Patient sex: M
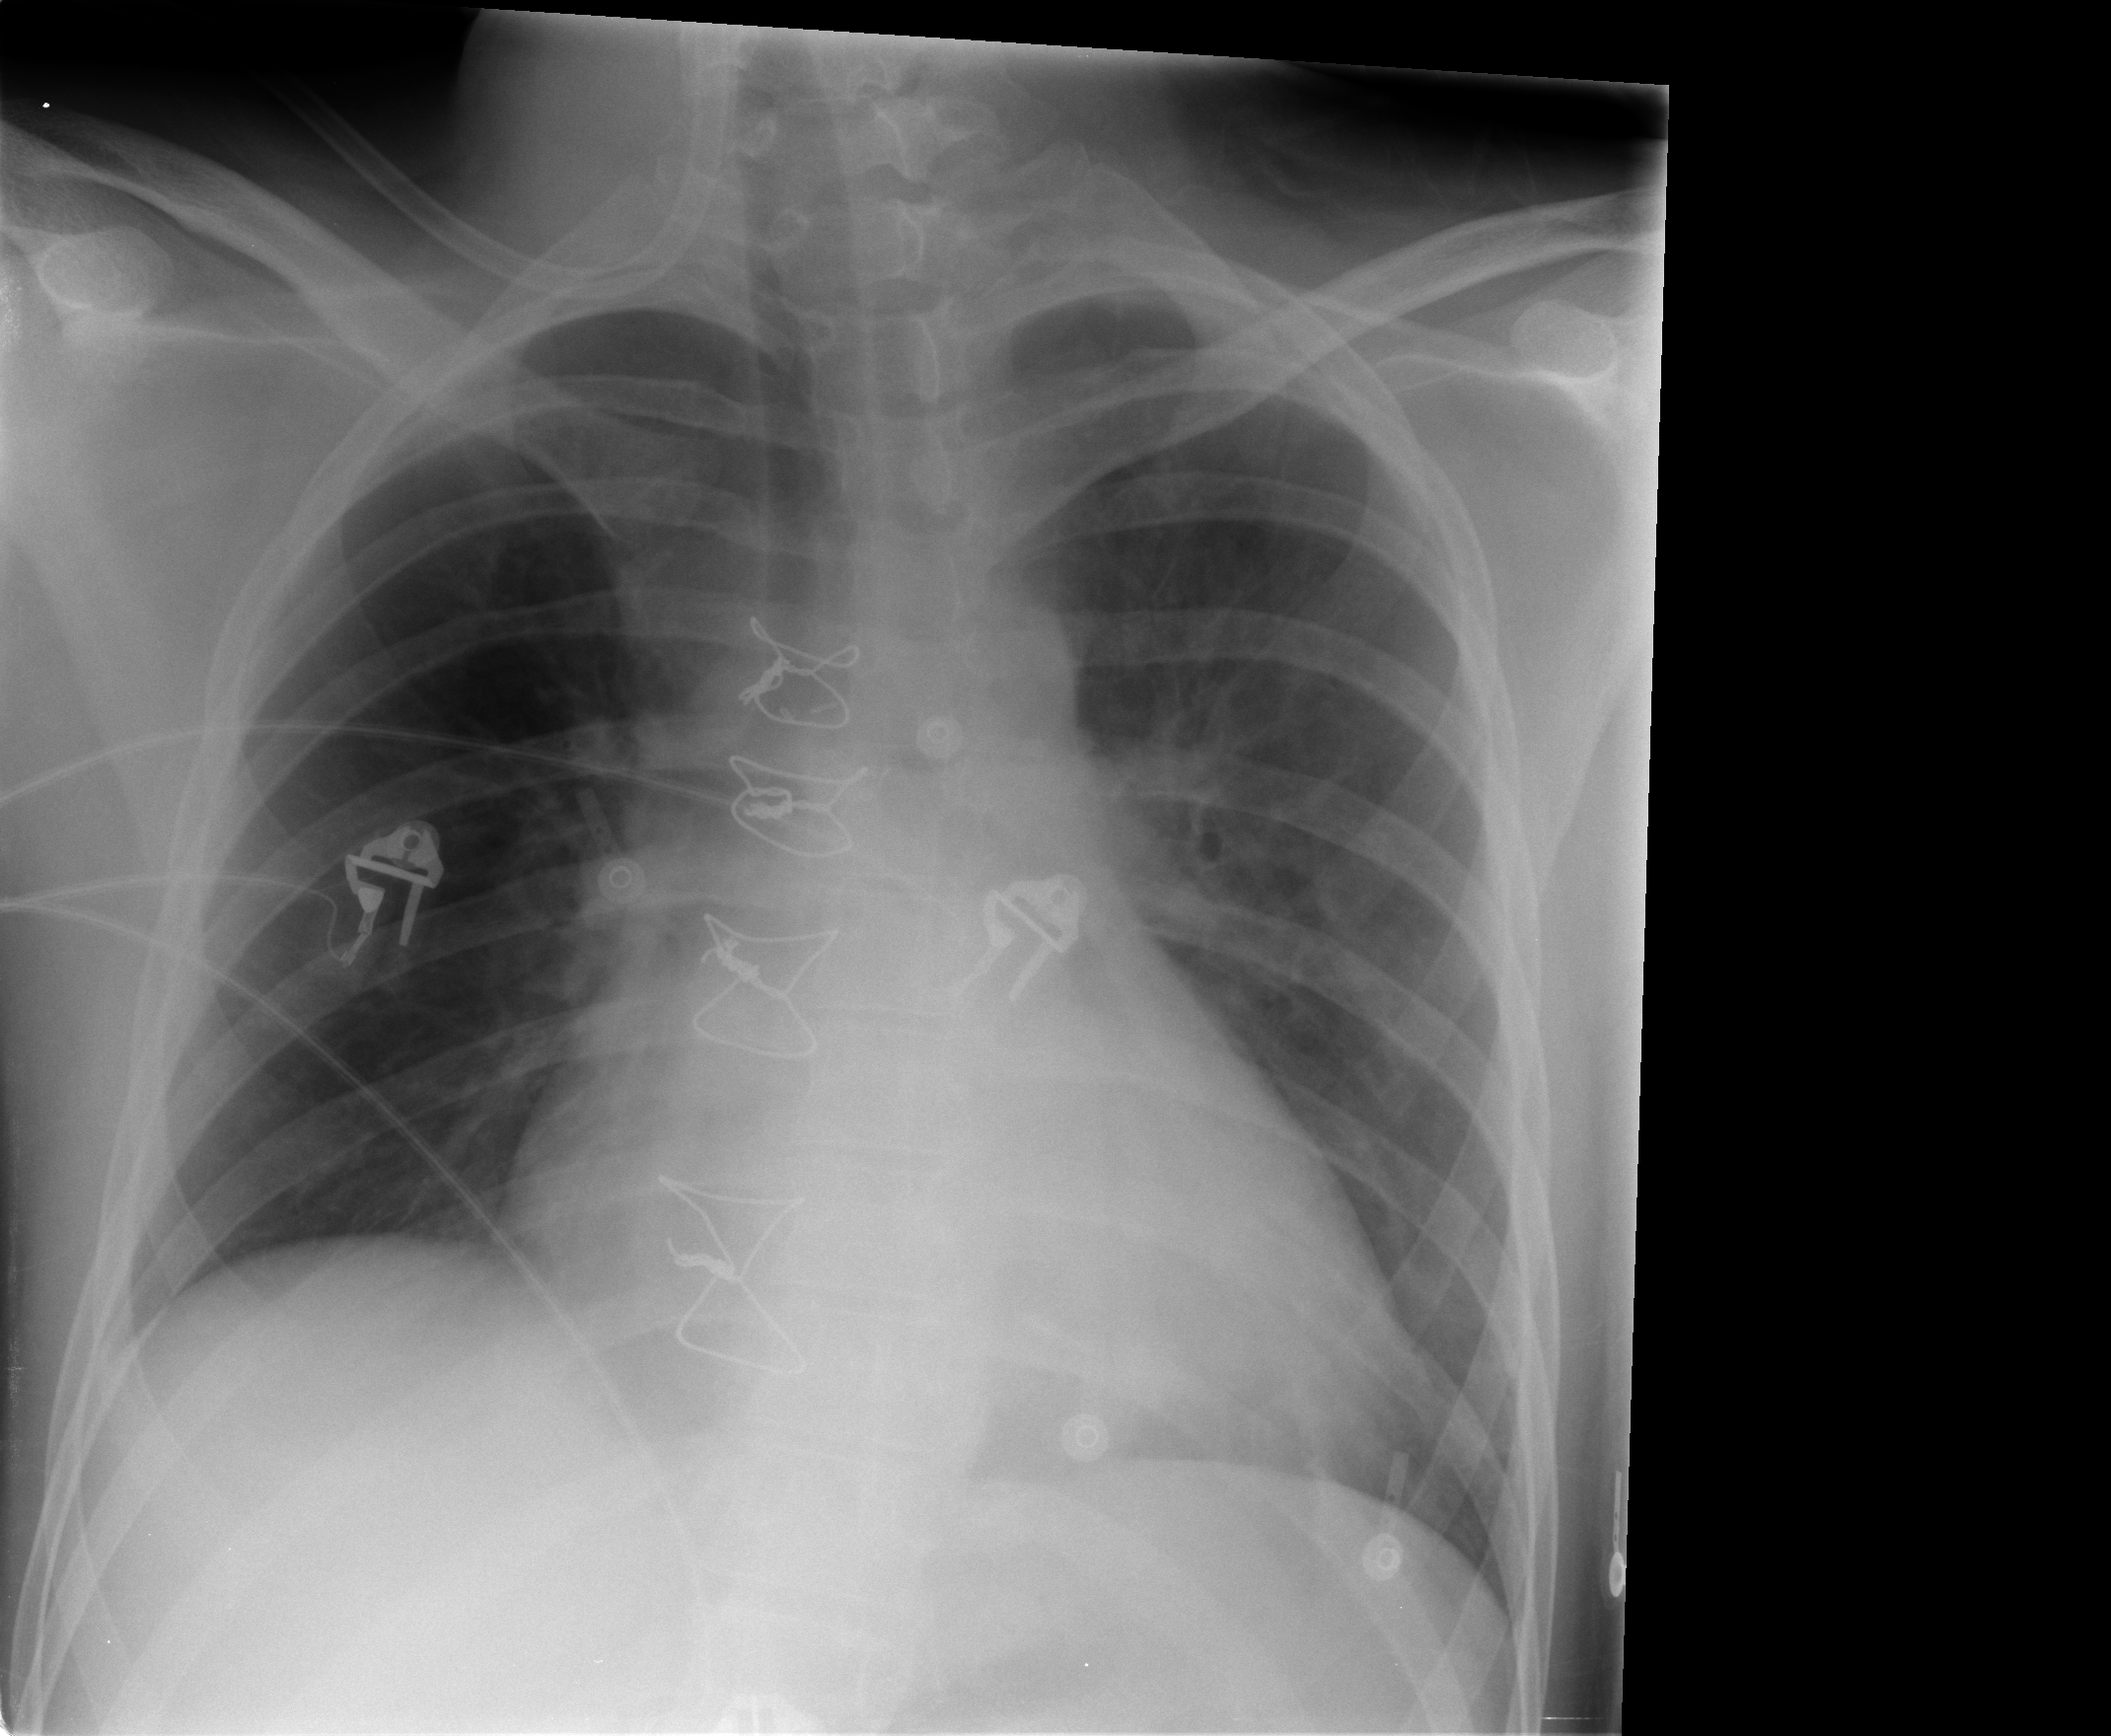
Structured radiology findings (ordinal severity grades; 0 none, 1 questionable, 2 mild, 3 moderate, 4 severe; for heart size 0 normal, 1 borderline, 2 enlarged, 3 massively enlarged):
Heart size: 2
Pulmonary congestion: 1
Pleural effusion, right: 0
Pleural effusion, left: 0
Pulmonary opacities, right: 0
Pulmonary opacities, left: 1
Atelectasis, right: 2
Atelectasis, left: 2